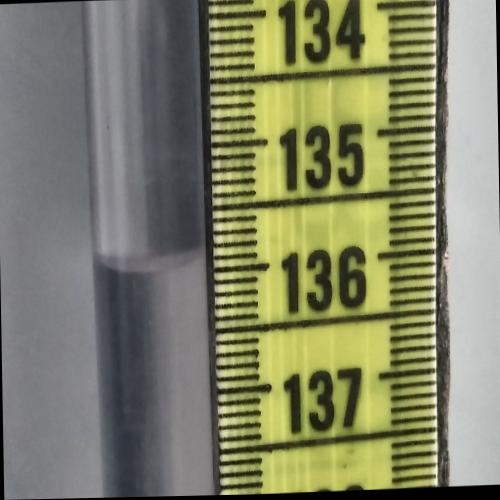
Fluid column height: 135.9 cm